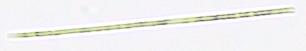
Label: Rhizosolenia